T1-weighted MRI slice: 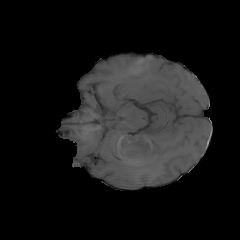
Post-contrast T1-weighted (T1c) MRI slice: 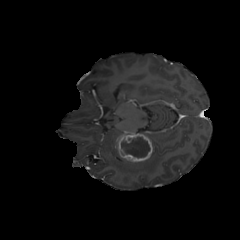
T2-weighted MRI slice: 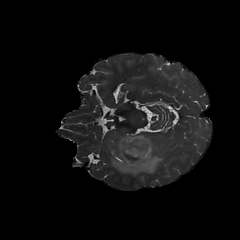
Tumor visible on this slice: yes